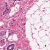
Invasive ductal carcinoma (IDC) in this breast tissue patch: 0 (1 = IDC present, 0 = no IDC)